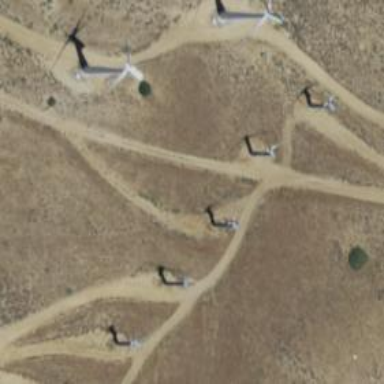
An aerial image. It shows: Wind power generator employing wind turbines.